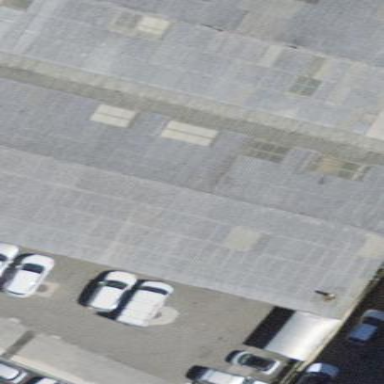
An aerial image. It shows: Industrial building.